Question: So I'm having a lot of problems connecting to MongoDB on my local windows install. Eventually the MongoClient.Connect function executes my callback (maybe 20 seconds after I call it), and it just fails with a really unhelpful error:
I've included the relevant code below... hopefully it's minimal enough to get my point across.
'''
config = require '../../config.json'
databaseEngine = config.storage #this is 'mongo'
Database = if databaseEngine is 'mongo' then require('mongodb').MongoClient else require 'nedb'
class ModuleDatabase
load: () =>
if not @label?.length then throw new Error "Database must have a name."
if not @root?.length then throw new Error "Module must have a shortName of length 1 or greater."
if databaseEngine is 'mongo'
if not ModuleDatabase::databaseConnection
Database.connect "mongodb://localhost:28017/kurea", {server:{auto_reconnect:true}}, (e, db) =>
console.log 'mongo!'
throw e if e?
ModuleDatabase::databaseConnection = db
@db = ModuleDatabase::databaseConnection.collection "#{@root}_#{@label}"
else
@db = ModuleDatabase::databaseConnection.collection "#{@root}_#{@label}"
'''
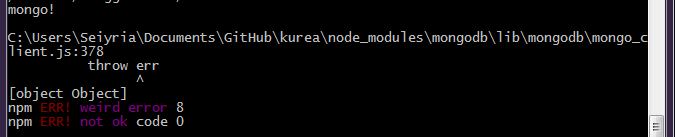
Answer: For the record, port 28107 (or mongodbs port+1000) is the diagnostics port, and you can't actually use that to interface with the database. Who knew?